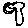
Label: tree